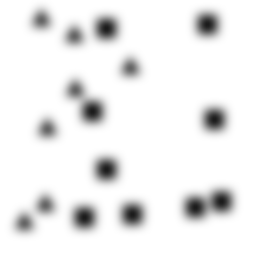
Squares: 9
Triangles: 7
Stars: 0
Total shapes: 16